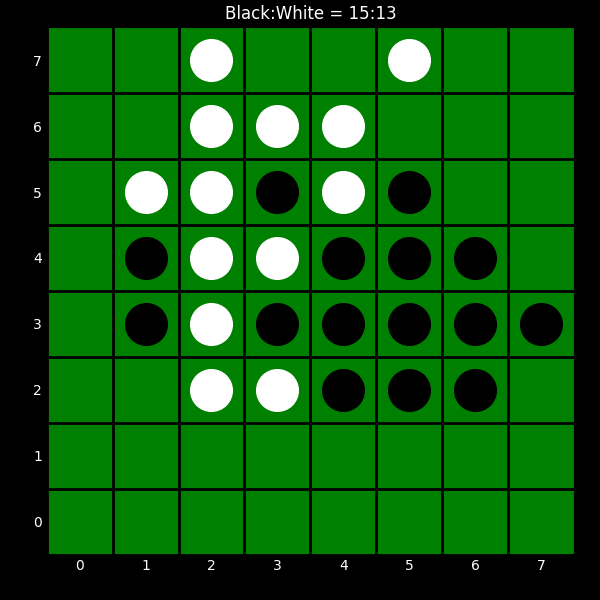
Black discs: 15
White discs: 13